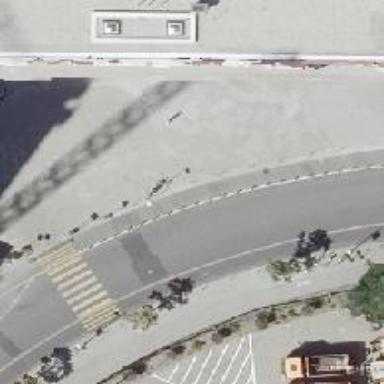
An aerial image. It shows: Street lamp support.